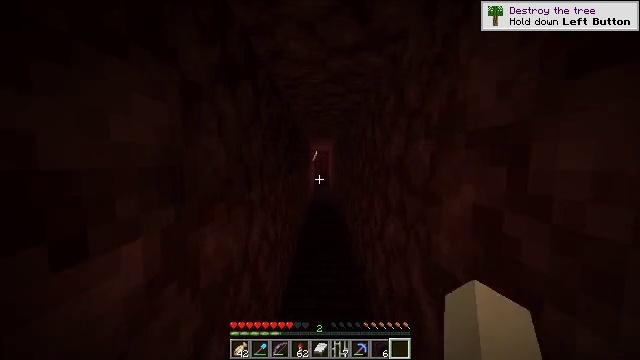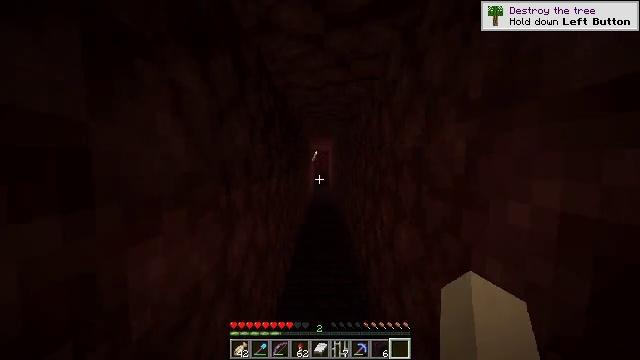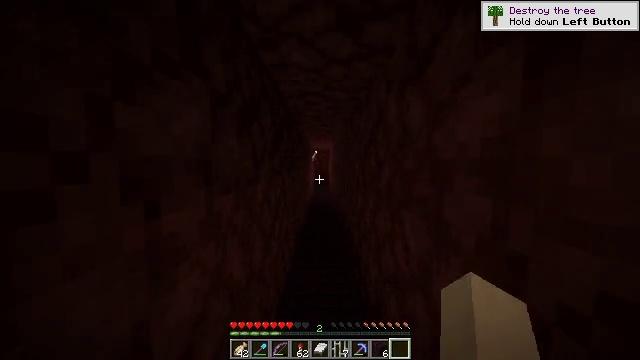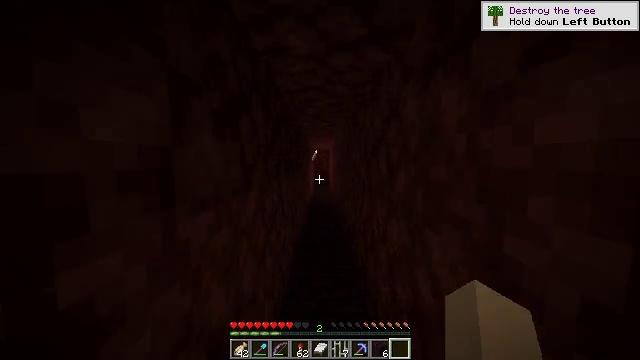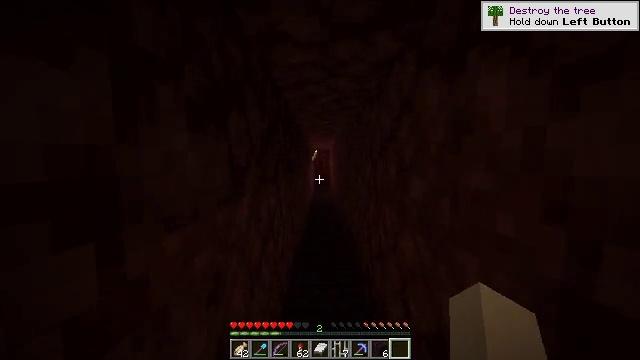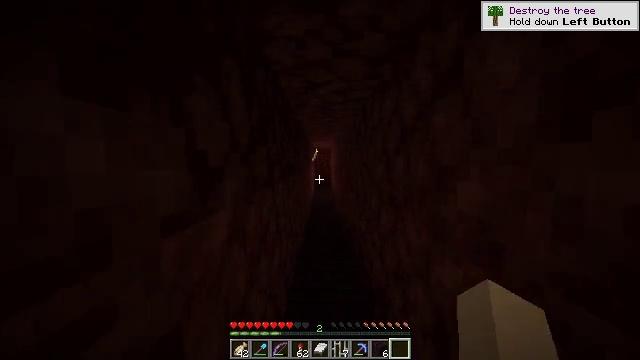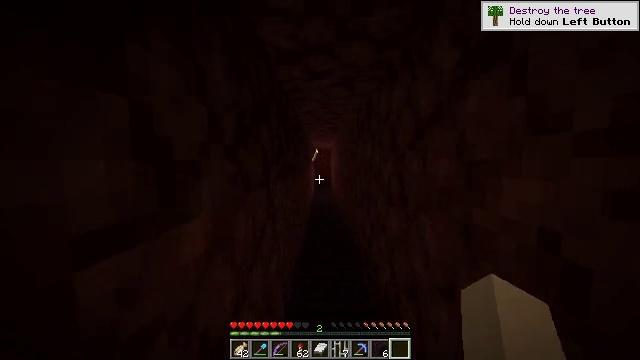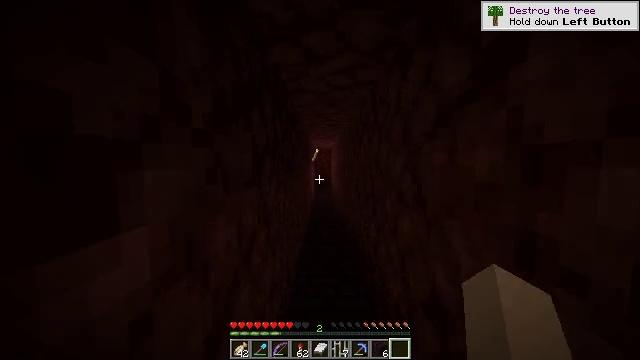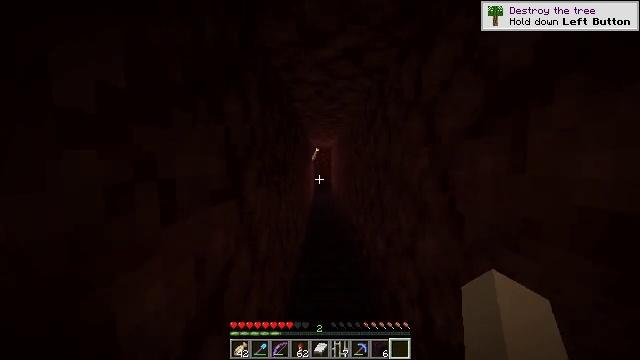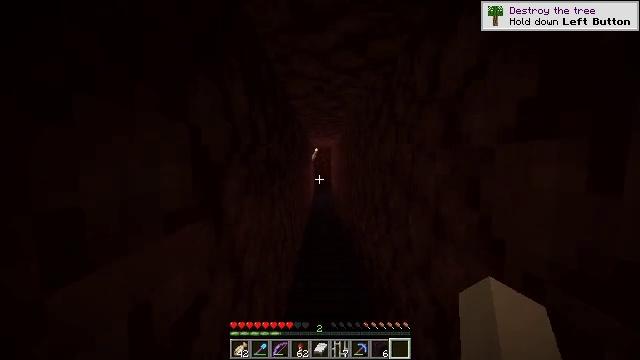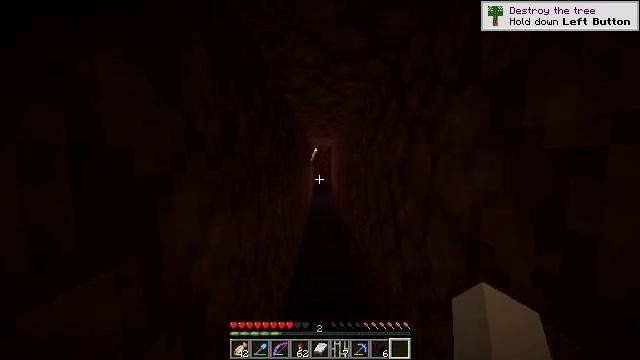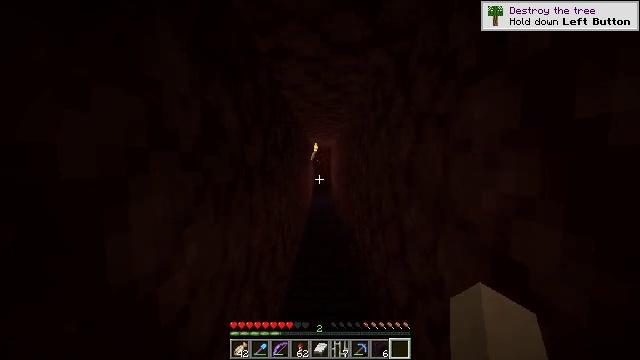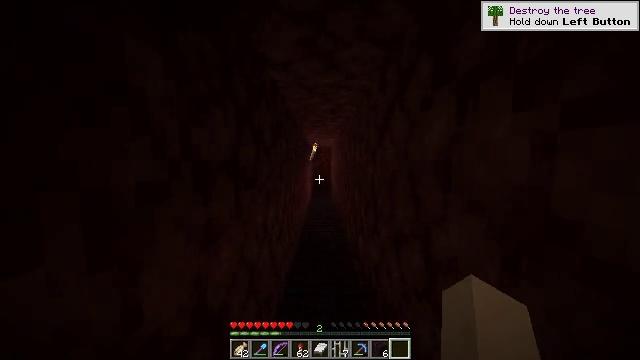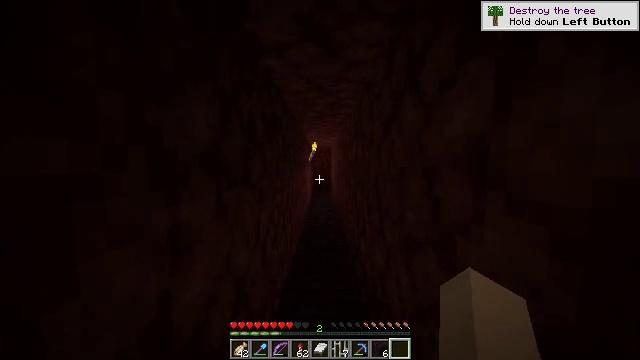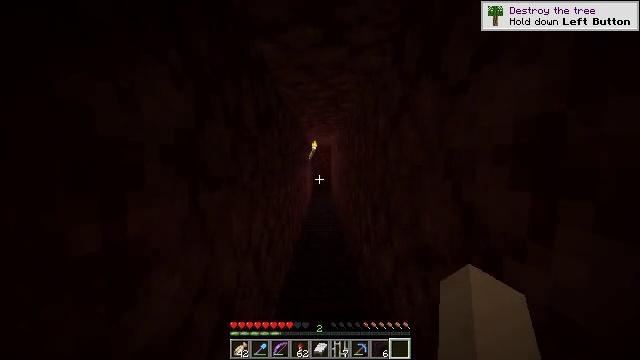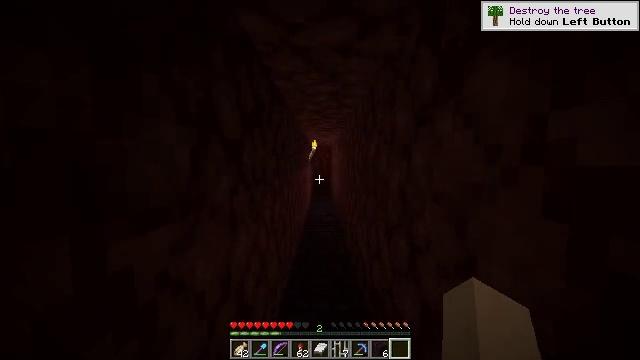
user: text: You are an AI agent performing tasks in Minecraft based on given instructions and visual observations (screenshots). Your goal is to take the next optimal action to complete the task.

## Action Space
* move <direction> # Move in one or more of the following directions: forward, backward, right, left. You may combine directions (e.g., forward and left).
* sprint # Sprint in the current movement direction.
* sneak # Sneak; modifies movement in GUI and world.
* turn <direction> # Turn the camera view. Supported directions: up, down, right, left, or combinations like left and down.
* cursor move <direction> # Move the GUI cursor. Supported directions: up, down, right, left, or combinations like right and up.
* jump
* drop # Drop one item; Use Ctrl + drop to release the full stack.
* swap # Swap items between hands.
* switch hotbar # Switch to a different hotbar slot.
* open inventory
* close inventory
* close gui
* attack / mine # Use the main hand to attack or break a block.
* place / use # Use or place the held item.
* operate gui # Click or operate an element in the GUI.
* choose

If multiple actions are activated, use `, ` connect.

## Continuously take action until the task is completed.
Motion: motion action
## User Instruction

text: Craft a nether brick slab using nether bricks.
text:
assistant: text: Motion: move forward
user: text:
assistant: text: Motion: move forward
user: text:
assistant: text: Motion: move forward
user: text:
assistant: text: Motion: move forward
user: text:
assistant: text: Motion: move forward
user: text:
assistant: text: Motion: move forward
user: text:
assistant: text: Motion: move forward
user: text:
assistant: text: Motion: move forward
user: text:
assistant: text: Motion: move forward
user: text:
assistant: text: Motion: move forward
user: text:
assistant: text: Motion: move forward
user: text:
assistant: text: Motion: move forward
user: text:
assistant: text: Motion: move forward
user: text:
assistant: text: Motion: move forward
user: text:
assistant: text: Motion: move forward
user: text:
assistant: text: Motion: move forward
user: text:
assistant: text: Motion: move forward
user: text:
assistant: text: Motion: move forward
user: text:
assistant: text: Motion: move forward, jump
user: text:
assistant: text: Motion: move forward, jump
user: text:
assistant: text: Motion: move forward, jump
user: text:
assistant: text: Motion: move forward, jump
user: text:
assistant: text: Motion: move forward, jump
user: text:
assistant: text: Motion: move forward, jump
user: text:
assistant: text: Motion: move forward, jump
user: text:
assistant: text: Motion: move forward, jump
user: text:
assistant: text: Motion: move forward, jump
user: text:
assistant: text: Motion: move forward, jump
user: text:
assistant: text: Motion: move forward, jump
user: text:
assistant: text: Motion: move forward, jump